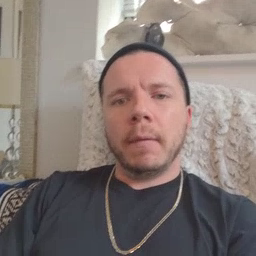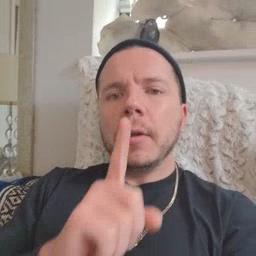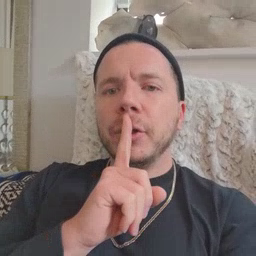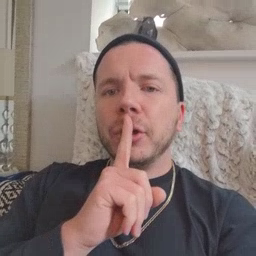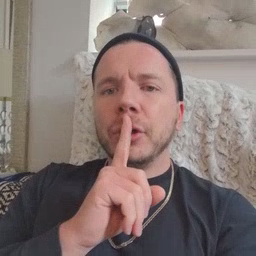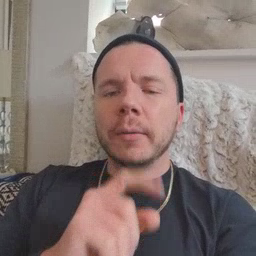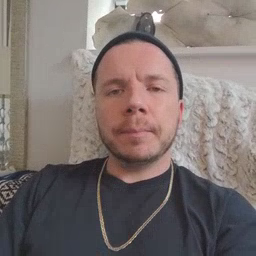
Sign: shhh